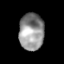
Tissue: lung
Cell type: T cells
Senescence score: 0.2397
Nuclear area (px): 899
Mean DAPI intensity: 146.33